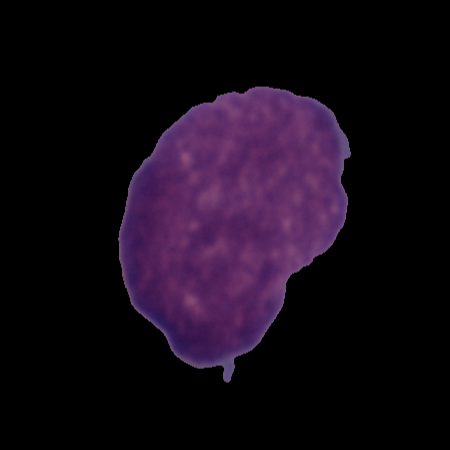
Label: healthy